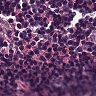
Metastatic tissue present: no